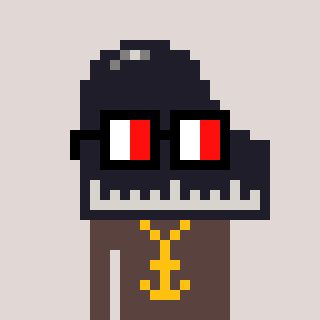
a pixel art character with square glasses with black frames and red eyes, a piano-shaped head and a darkbrown-colored body on a warm background